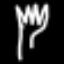
Label: fork